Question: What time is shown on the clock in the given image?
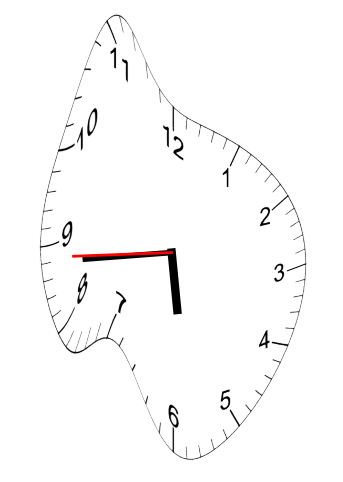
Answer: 05:43:44